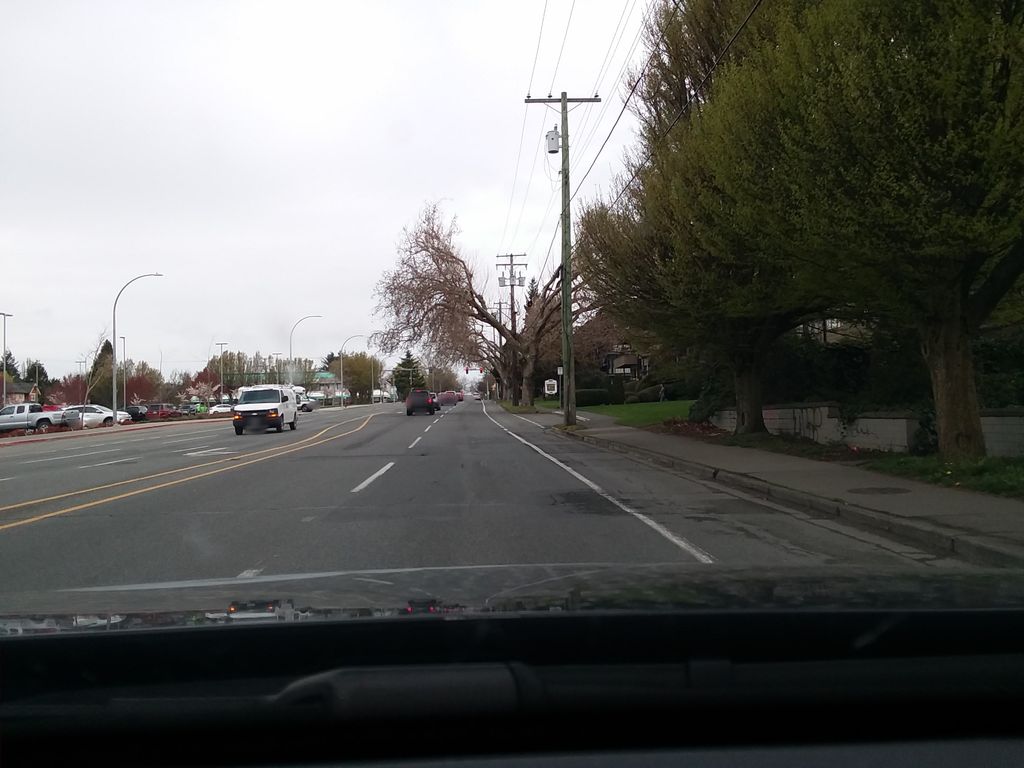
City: victoria